Aerial crown-view tile of a tropical tree (Barro Colorado Island, Panama), acquired 20240716:
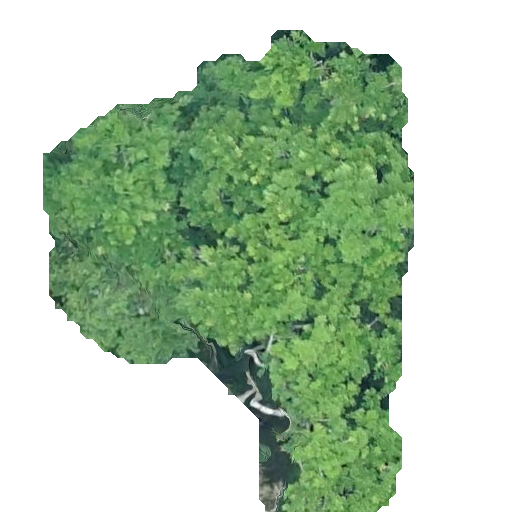
Species: Sapium glandulosum
GBIF accepted scientific name: Sapium glandulosum
Crown area: 191.268 m²